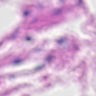
Metastatic tissue present: no